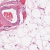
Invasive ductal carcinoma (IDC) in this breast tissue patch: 0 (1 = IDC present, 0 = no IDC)